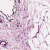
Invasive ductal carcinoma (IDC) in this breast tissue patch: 0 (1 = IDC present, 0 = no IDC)